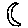
Label: moon